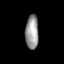
Tissue: lung
Cell type: Myeloid cells
Senescence score: 0.2194
Nuclear area (px): 434
Mean DAPI intensity: 152.804